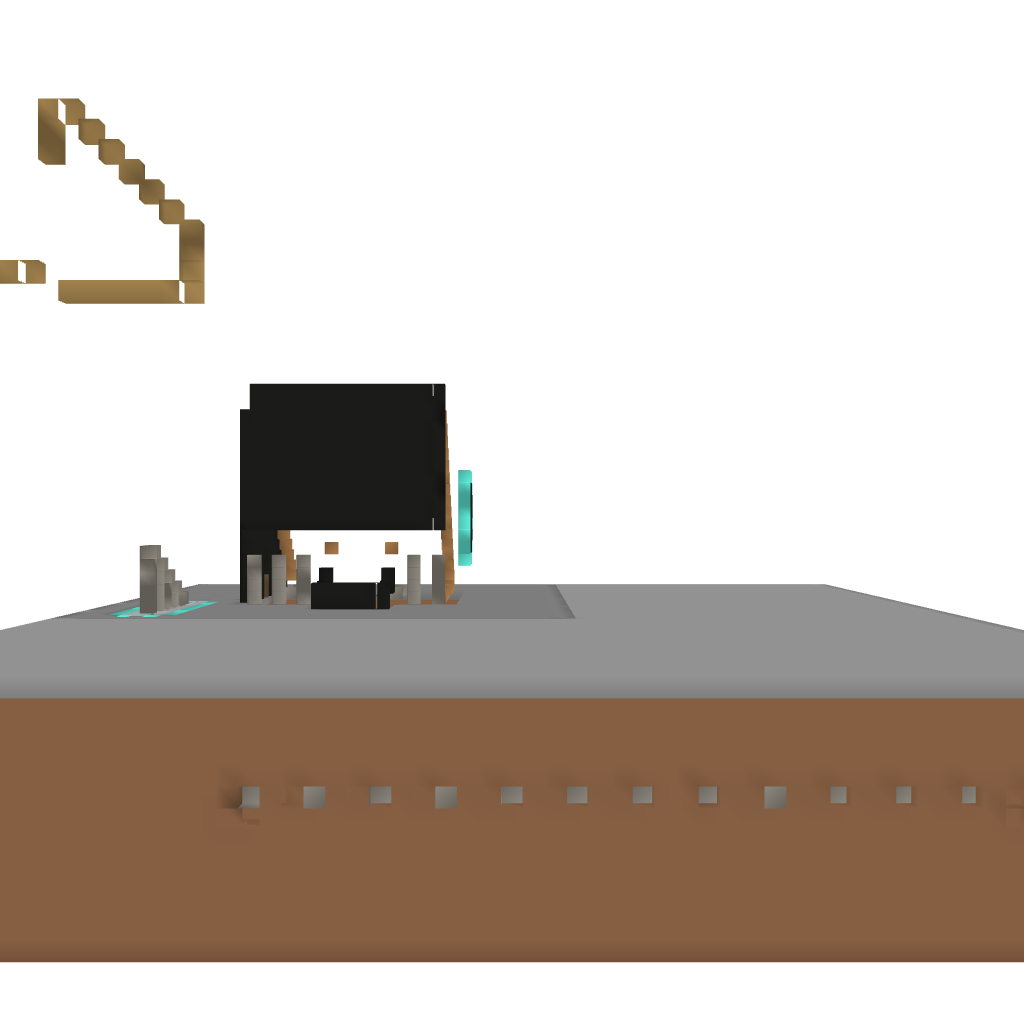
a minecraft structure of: Club Diamond